Aerial crown-view tile of a tropical tree (Barro Colorado Island, Panama), acquired 20240918:
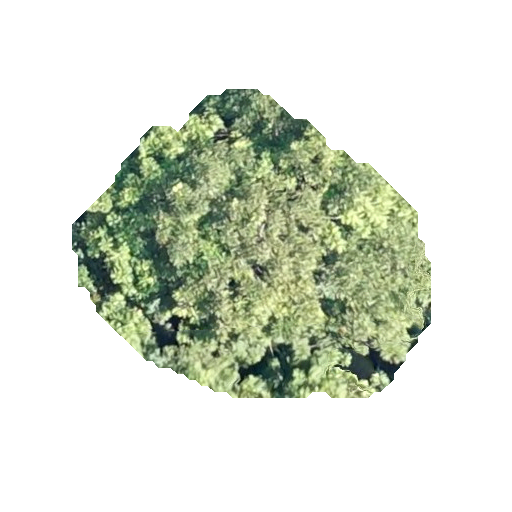
Species: Dipteryx oleifera
GBIF accepted scientific name: Dipteryx oleifera
Crown area: 124.571 m²